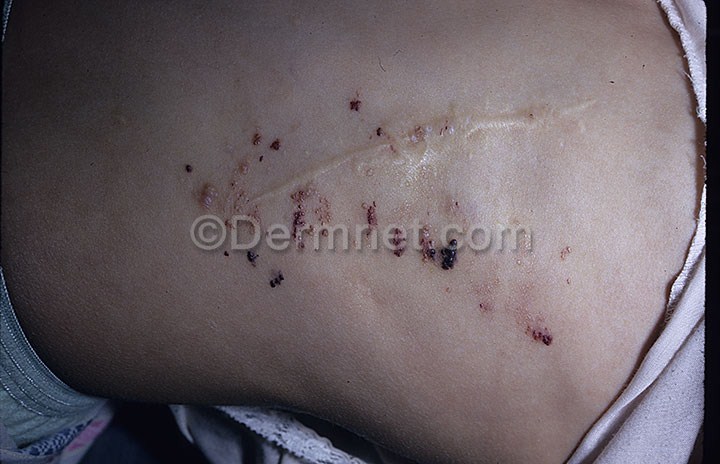
Disease: Vascular Tumors